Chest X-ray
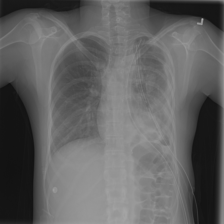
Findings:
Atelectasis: negative
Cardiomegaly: negative
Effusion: negative
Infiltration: positive
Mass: negative
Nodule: negative
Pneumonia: negative
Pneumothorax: negative
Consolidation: negative
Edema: negative
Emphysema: negative
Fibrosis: negative
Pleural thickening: positive
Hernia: negative